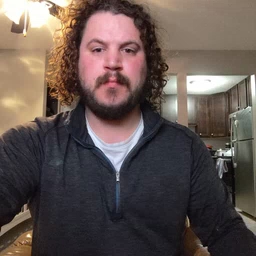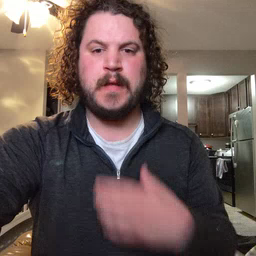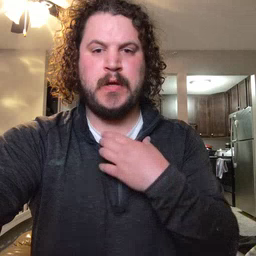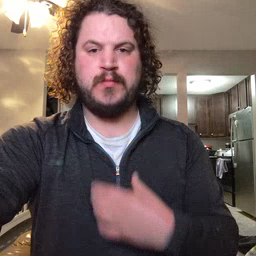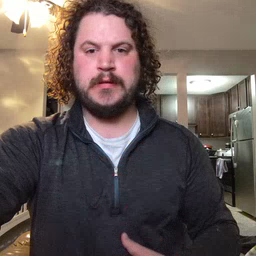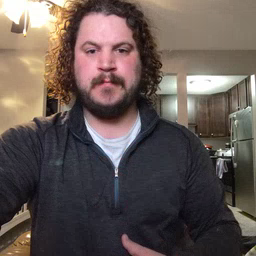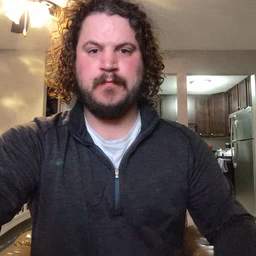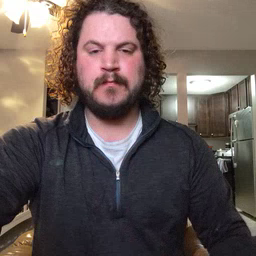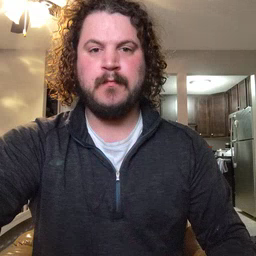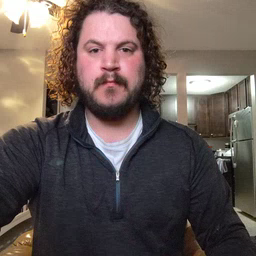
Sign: hungry